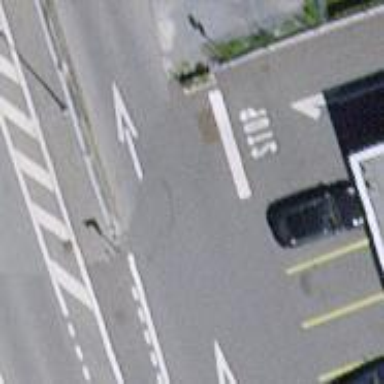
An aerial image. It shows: Stop road.